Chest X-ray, PA view. Patient: 38 years old, sex M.
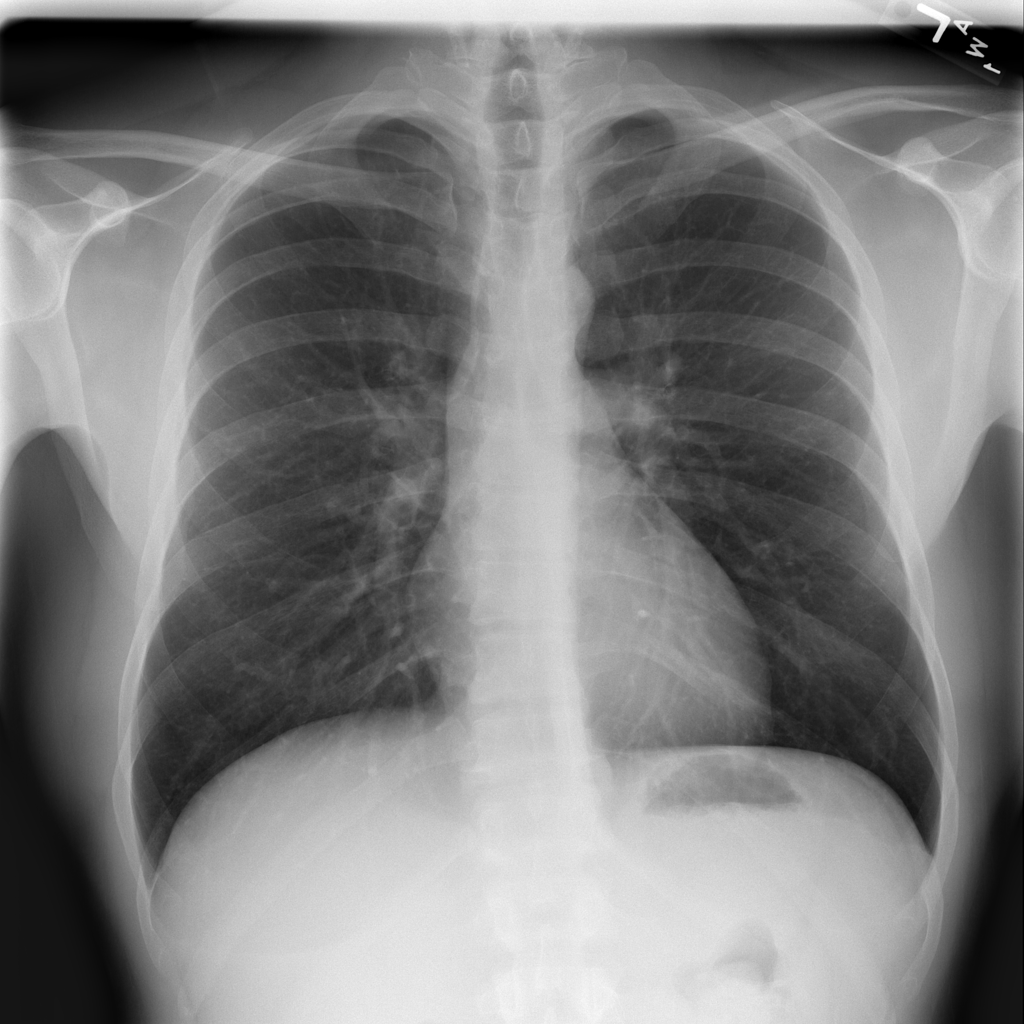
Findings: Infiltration